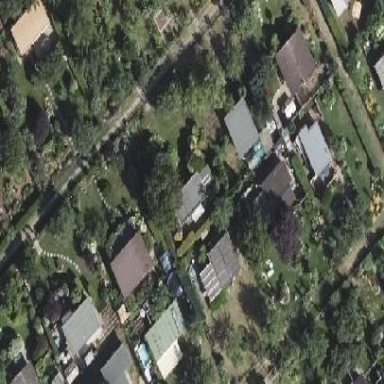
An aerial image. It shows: Plot within allotments.